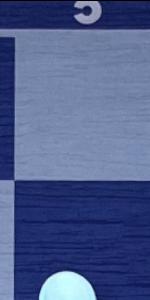
Label: Empty